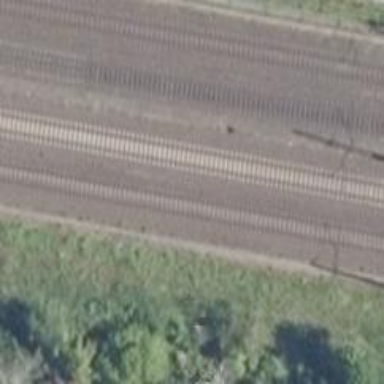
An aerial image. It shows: Railway signal.